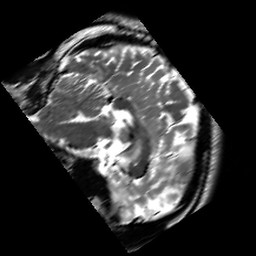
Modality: T2w
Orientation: sagittal
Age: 20
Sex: male
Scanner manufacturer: siemens
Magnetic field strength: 3 T
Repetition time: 7 s
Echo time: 0.09 s